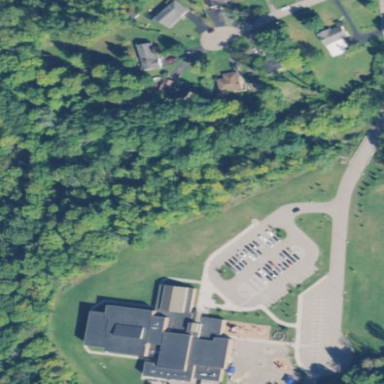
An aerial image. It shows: School.